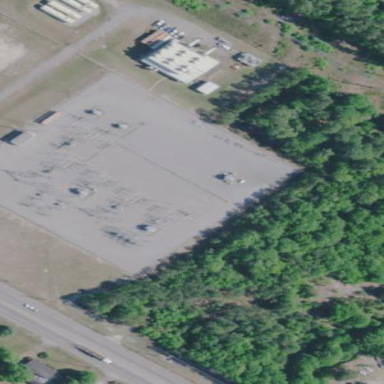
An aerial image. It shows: Power substation with transmission level designation. It is enclosed by fence.